Aerial crown-view tile of a tropical tree (Barro Colorado Island, Panama), acquired 20250512:
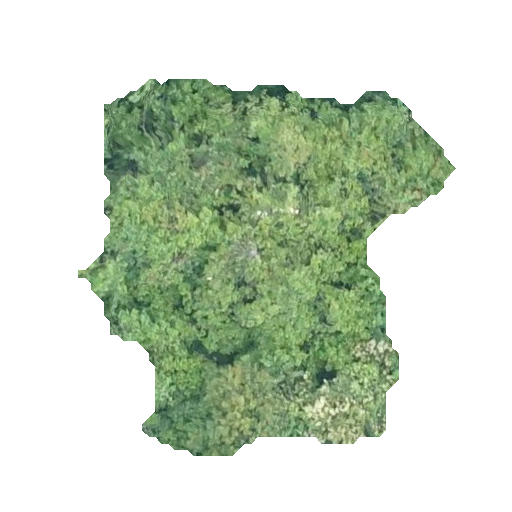
Species: Apeiba tibourbou
GBIF accepted scientific name: Apeiba tibourbou
Crown area: 143.724 m²